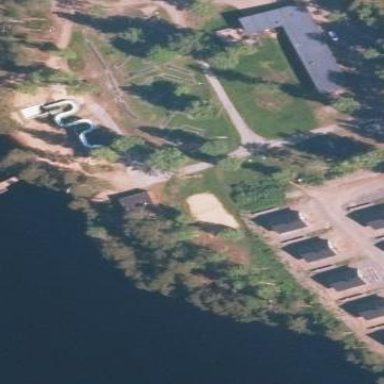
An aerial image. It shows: Miniature golf leisure land.